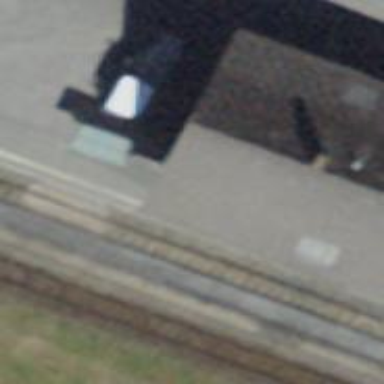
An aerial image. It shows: Black bench.